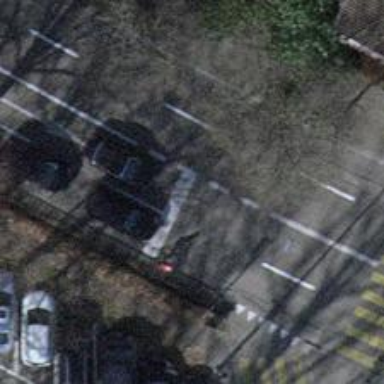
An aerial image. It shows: Road with traffic signals.